Field crop: maize
Growth stage: 2
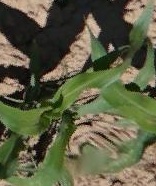
Species: maize